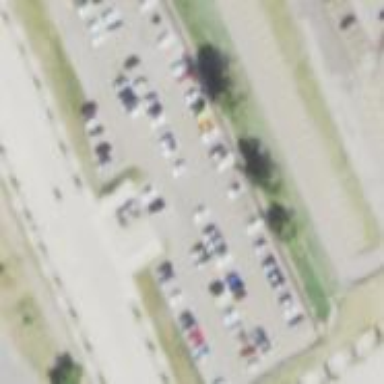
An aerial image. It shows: Parking area with surface.